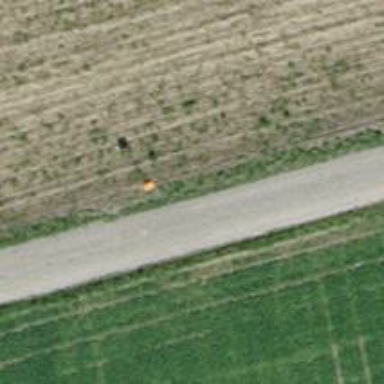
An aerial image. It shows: Aerial marker.